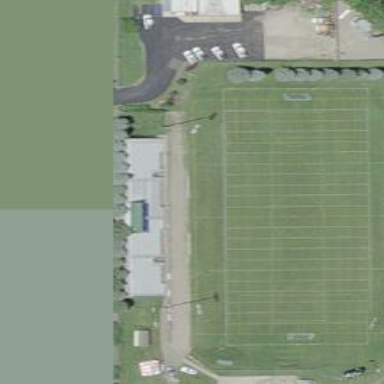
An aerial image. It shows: Grass pitch designated for American football.